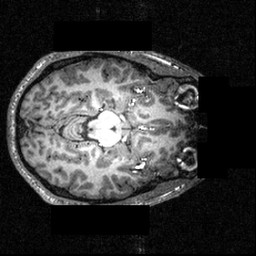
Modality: T1w
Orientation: axial
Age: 24
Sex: male
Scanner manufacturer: siemens
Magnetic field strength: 3.951 T
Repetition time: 1.5 s
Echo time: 0.00335 s